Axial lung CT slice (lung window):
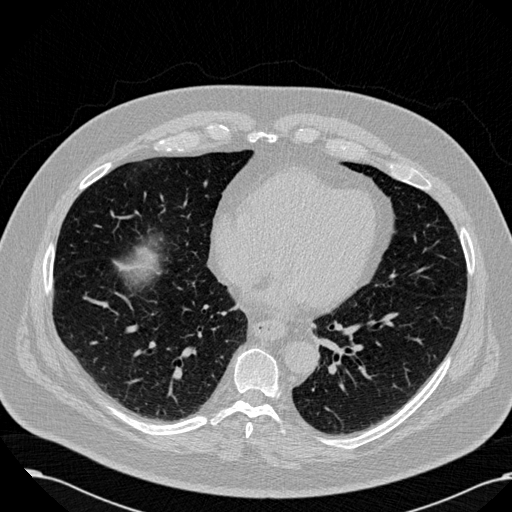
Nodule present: no